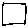
Label: square